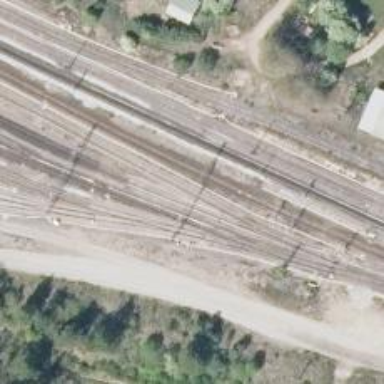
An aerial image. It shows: Railway signal.